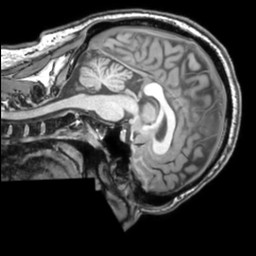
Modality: T1w
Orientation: sagittal
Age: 24
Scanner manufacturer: philips
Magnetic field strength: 3 T
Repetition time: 0.007 s
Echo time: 0.003501 s